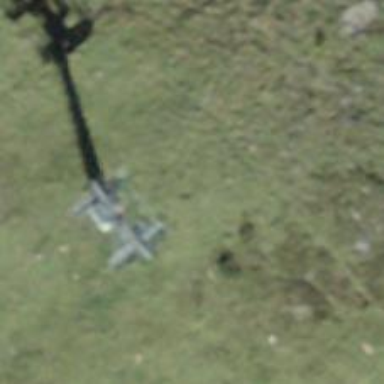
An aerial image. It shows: Pylon used for aerialway.